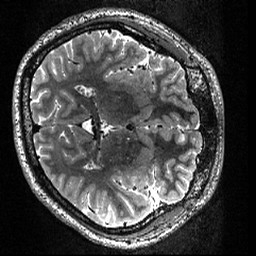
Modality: T2w
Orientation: axial
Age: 22
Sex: male
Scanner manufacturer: siemens
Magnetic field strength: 3 T
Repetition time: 3.2 s
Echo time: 0.56 s